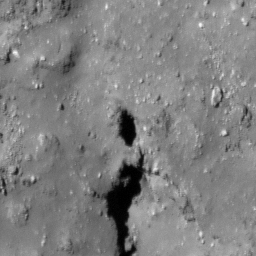
Pit: Tharp 1b
Host crater: Tharp
Host type: impact_melt
Lunar coordinates: latitude -30.6, longitude 145.684